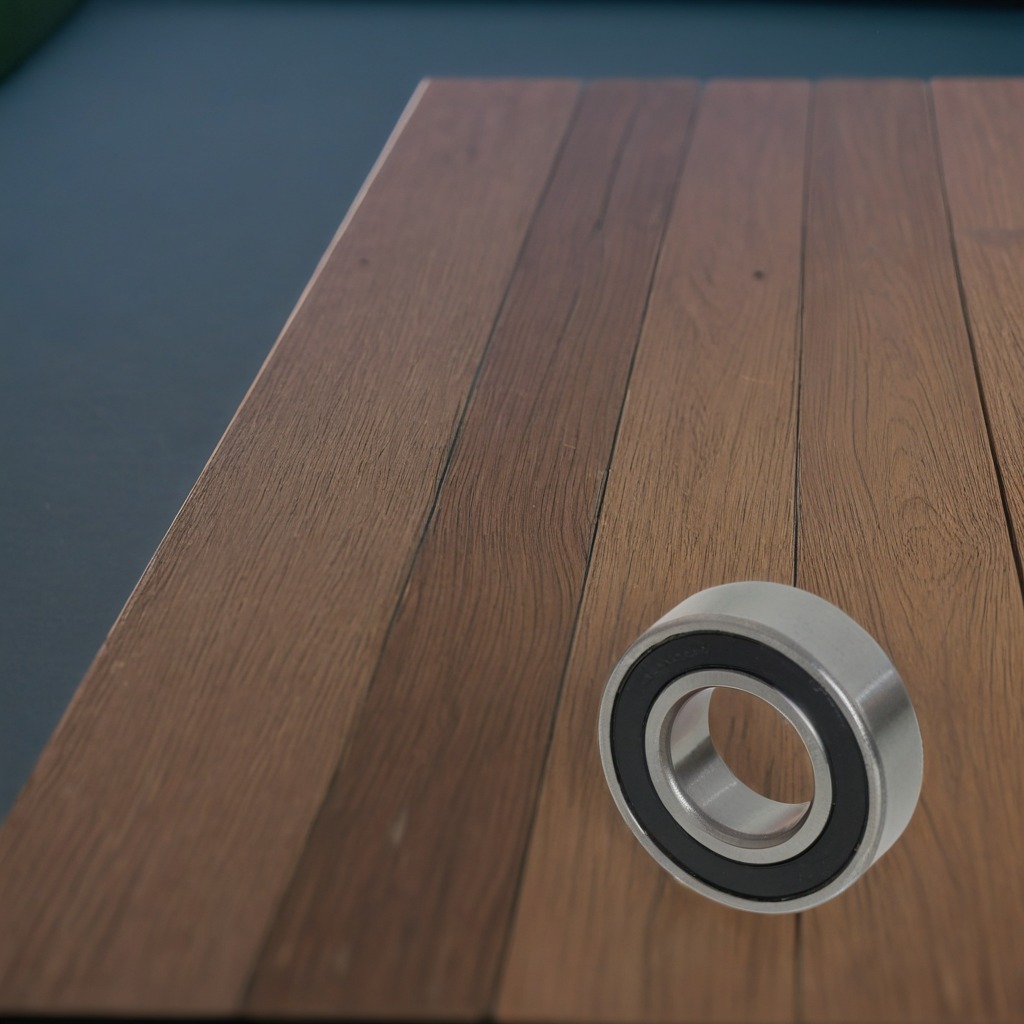
A metal ball bearing is lying on a table with faint burn marks in a small garage at twilight.